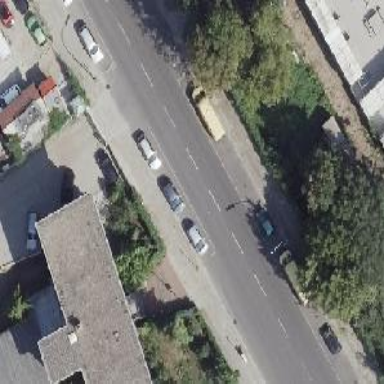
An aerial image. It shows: Tertiary road with asphalt surface. There are separate sidewalks on both sides and parking lane on the right.